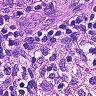
Metastatic tissue present: no